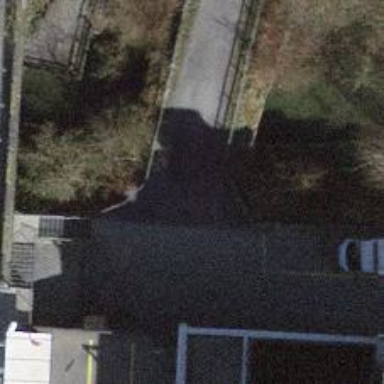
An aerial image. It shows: Footway bridge with fine gravel surface.